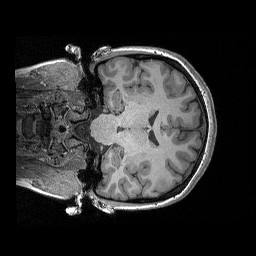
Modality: T1w
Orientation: coronal
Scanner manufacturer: siemens
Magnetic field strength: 3 T
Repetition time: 2.3 s
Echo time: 0.00298 s